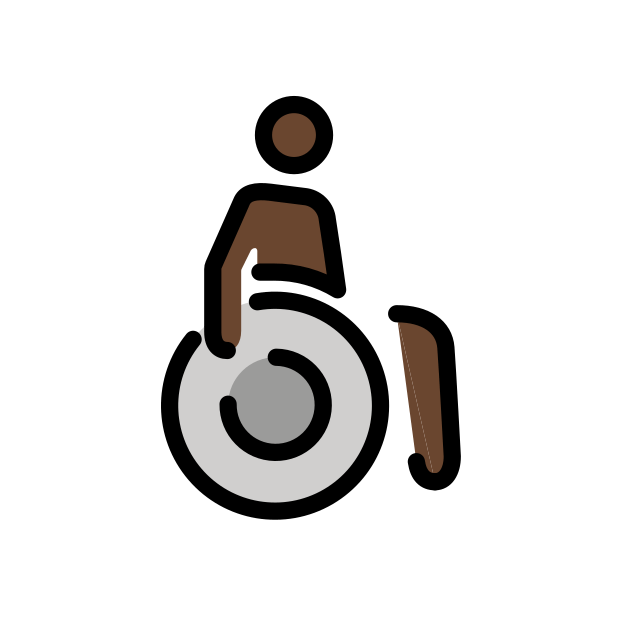
person in manual wheelchair: dark skin tone